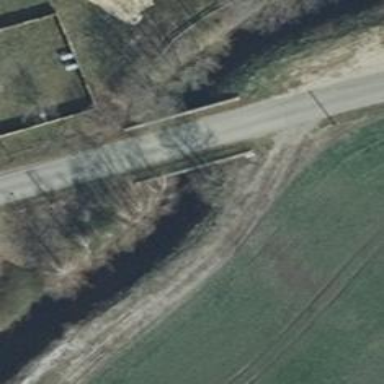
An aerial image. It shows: Paved unclassified road on bridge.